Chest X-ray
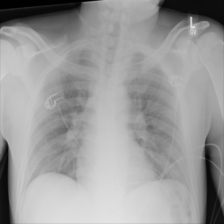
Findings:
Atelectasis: negative
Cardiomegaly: negative
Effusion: negative
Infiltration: negative
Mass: negative
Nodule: negative
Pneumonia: negative
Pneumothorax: negative
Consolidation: negative
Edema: negative
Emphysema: negative
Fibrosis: negative
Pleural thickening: negative
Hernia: negative